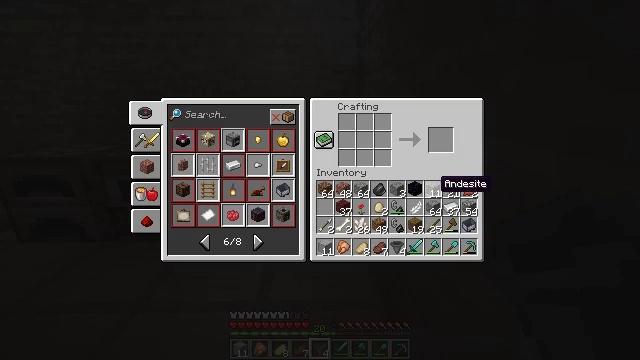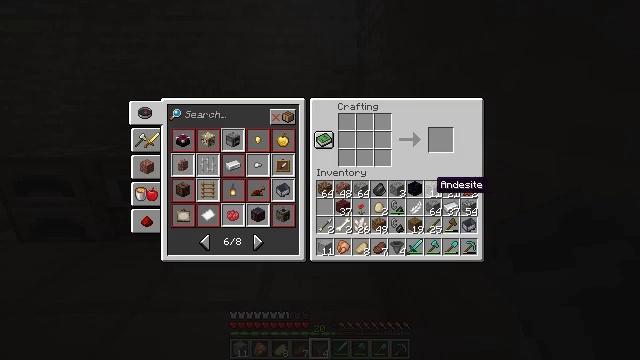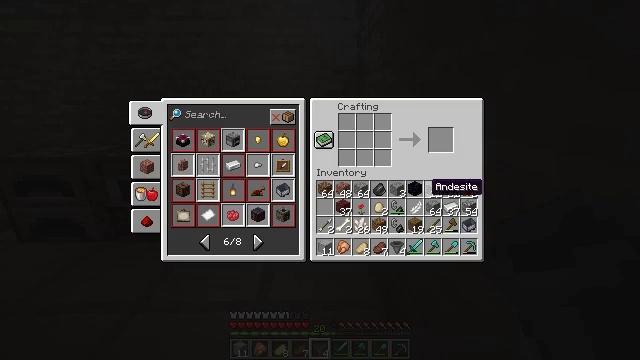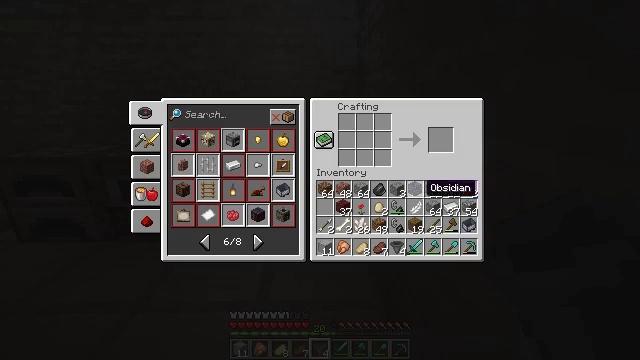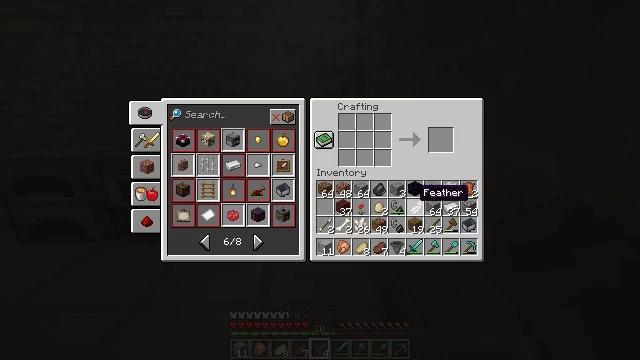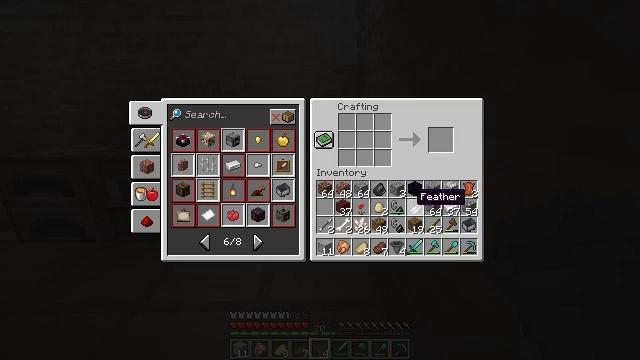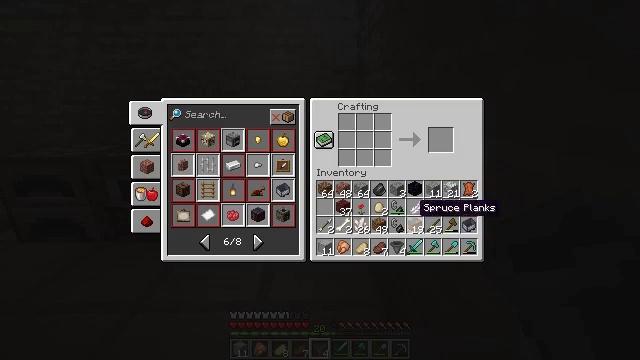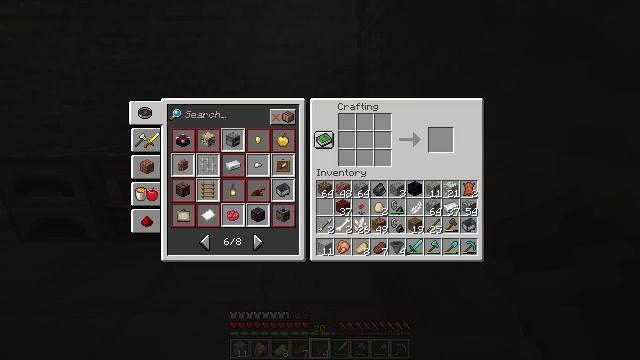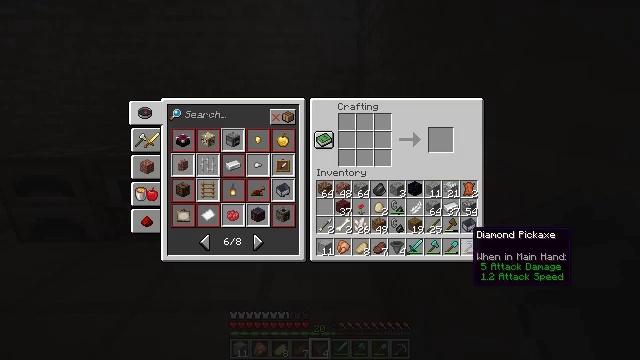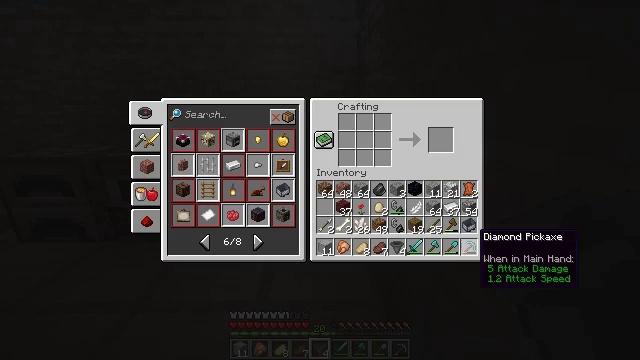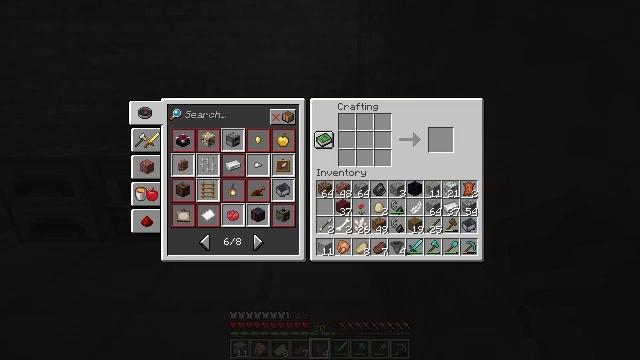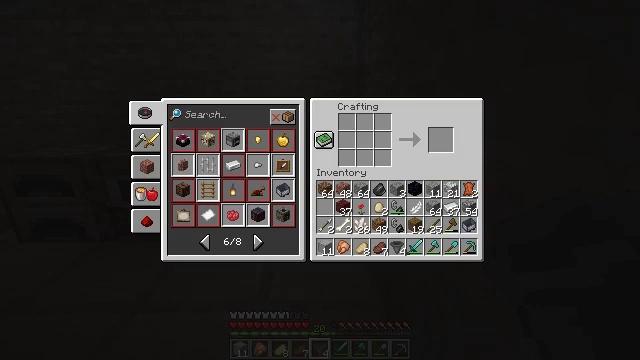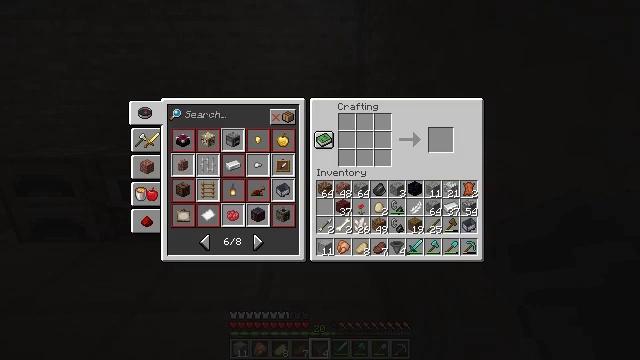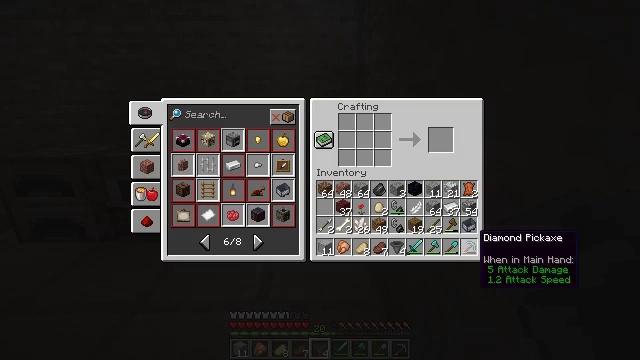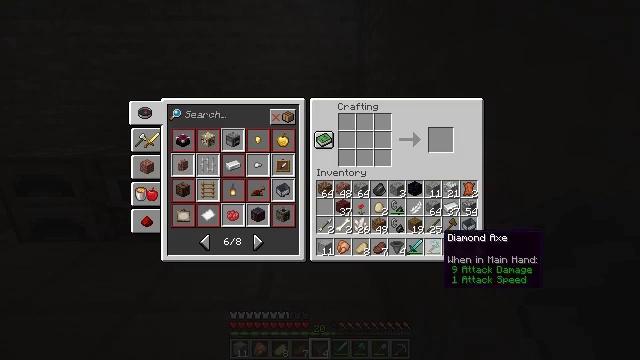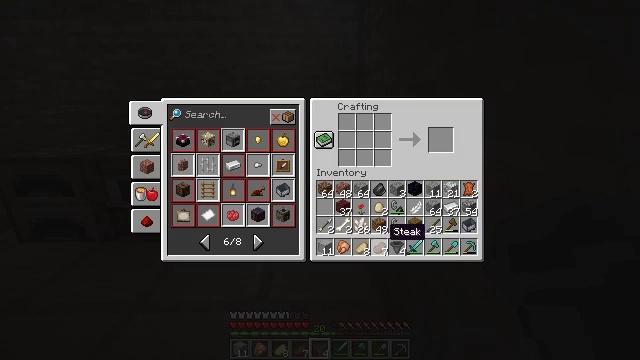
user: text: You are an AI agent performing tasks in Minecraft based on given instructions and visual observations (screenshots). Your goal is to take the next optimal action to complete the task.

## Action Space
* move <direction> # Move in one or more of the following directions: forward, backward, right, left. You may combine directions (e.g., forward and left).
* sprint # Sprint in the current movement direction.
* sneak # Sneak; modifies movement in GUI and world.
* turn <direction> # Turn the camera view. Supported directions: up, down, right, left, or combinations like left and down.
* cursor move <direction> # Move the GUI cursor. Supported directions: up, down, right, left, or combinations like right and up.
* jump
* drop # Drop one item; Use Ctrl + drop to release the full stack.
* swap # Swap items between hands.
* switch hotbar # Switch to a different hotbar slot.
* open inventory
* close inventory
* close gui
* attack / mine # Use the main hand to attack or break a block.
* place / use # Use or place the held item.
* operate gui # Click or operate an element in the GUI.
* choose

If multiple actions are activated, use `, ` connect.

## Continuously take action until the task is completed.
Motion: motion action
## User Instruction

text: Combine a minecart and a hopper to get a hopper minecart.
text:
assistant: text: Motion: no_op
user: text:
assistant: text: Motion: no_op
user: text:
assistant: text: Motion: no_op
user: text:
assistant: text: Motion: turn left
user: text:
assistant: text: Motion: no_op
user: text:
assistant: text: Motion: turn down
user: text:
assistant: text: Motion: turn right and down
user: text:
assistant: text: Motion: turn right and down
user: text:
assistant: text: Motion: turn right
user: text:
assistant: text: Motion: no_op
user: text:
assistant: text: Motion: no_op
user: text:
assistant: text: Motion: no_op
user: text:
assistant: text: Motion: no_op
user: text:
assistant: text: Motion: turn left
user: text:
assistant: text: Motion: turn left
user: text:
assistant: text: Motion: turn left
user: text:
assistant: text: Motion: no_op
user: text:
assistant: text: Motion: no_op
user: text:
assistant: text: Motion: no_op
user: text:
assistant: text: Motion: no_op
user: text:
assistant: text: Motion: no_op
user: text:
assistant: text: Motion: turn left
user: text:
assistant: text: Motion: turn left and up
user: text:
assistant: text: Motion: turn left
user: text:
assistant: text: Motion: no_op
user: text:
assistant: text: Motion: no_op
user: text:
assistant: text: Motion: no_op
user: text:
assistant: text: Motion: no_op
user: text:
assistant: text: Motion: no_op
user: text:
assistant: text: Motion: no_op